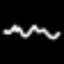
Label: squiggle